高一 · 立体几何学
如图, 在正方体 $A B C D-A_{1} B_{1} C_{1} D_{1}$ 中, $E 、 F$ 分别是 $A A_{1} 、 A B$ 的中点, 则异面直线 $E F$ 与 $A_{1} C_{1}$ 所成角的大小是

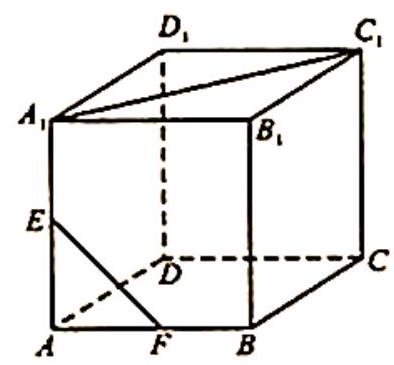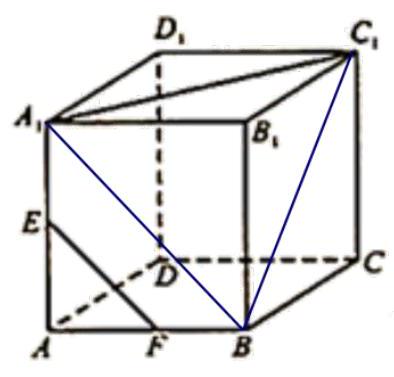
答案: frac{\pi}{3}$
解析: 【分析】

将所求两条异面直线平移到一起, 解三角形求得异面直线所成的角.

【详解】

连接 $A_{1} B, B C_{1}$, 根据三角形中位线得到 $E F / / A_{1} B$, 所以 $\angle B A_{1} C_{1}$ 是异面直线 $E F$ 与 $A_{1} C_{1}$ 所成角.在三角形 $A_{1} B C_{1}$ 中, $A_{1} B=B C_{1}=A_{1} C_{1}$, 所以三角形 $A_{1} B C_{1}$ 是等边三角形,故 $\angle B A_{1} C_{1}=\frac{\pi}{3}$.

故填: $\frac{\pi}{3}$.

【点睛】

本小题主要考查异面直线所成的角的求法, 考查空间想象能力, 属于基础题.